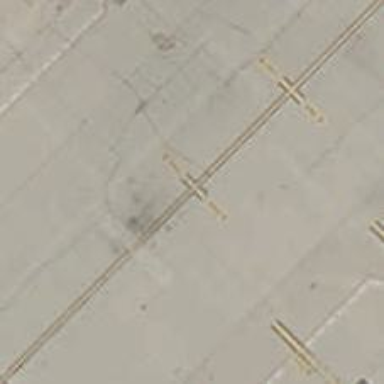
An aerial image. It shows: Airport parking position.